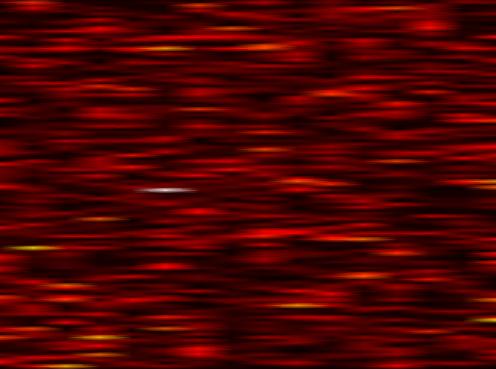
Label: FOFDM